Field crop: maize
Growth stage: 2
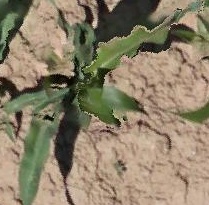
Species: maize